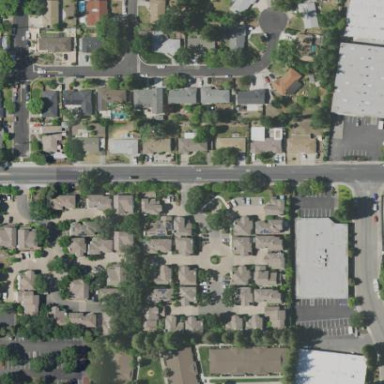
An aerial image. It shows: Residential neighbourhood.